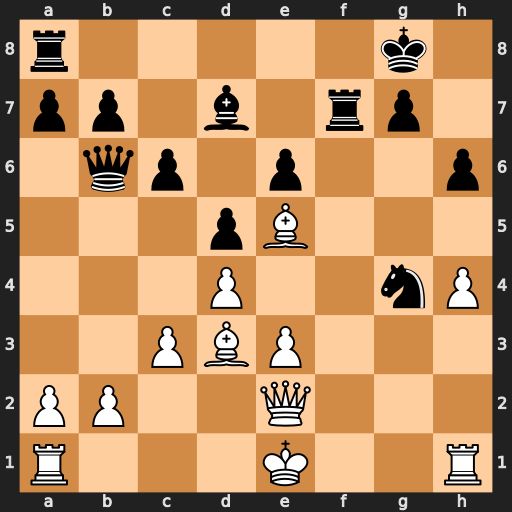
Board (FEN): r5k1/pp1b1rp1/1qp1p2p/3pB3/3P2nP/2PBP3/PP2Q3/R3K2R
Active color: w
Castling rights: KQ
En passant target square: -
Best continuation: Qxg4 Qxb2 Rb1 Qxc3+ Ke2